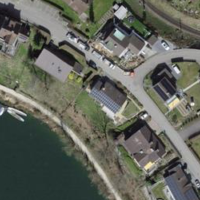
EUNIS habitat code: 54
Species observed at this site:
Poecile palustris